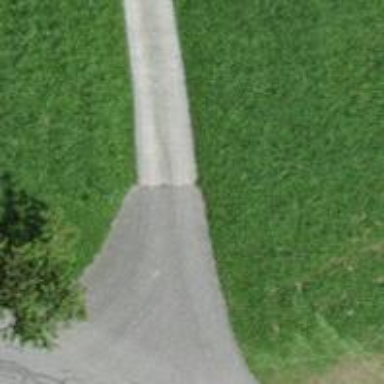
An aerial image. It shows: Well-maintained track road of grade 1.